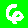
Digit: 6